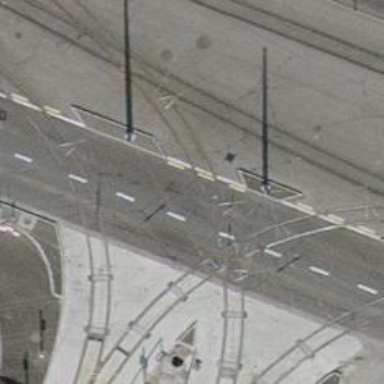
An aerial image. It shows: Tram level crossing on the railway.